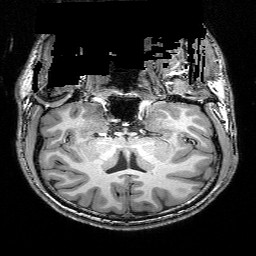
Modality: T1w
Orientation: sagittal
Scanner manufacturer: siemens
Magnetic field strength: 3 T
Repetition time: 2.25 s
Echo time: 0.00418 s